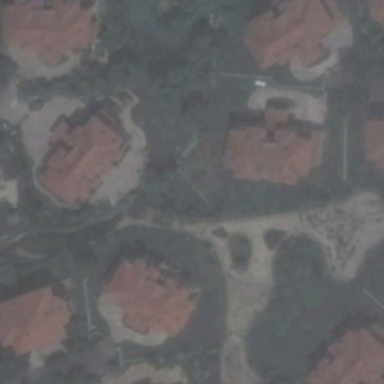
Some red buildings surrounded by green trees are in a medium residential area .